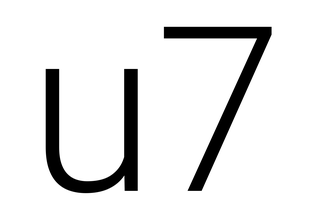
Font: Roboto_Light